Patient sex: M
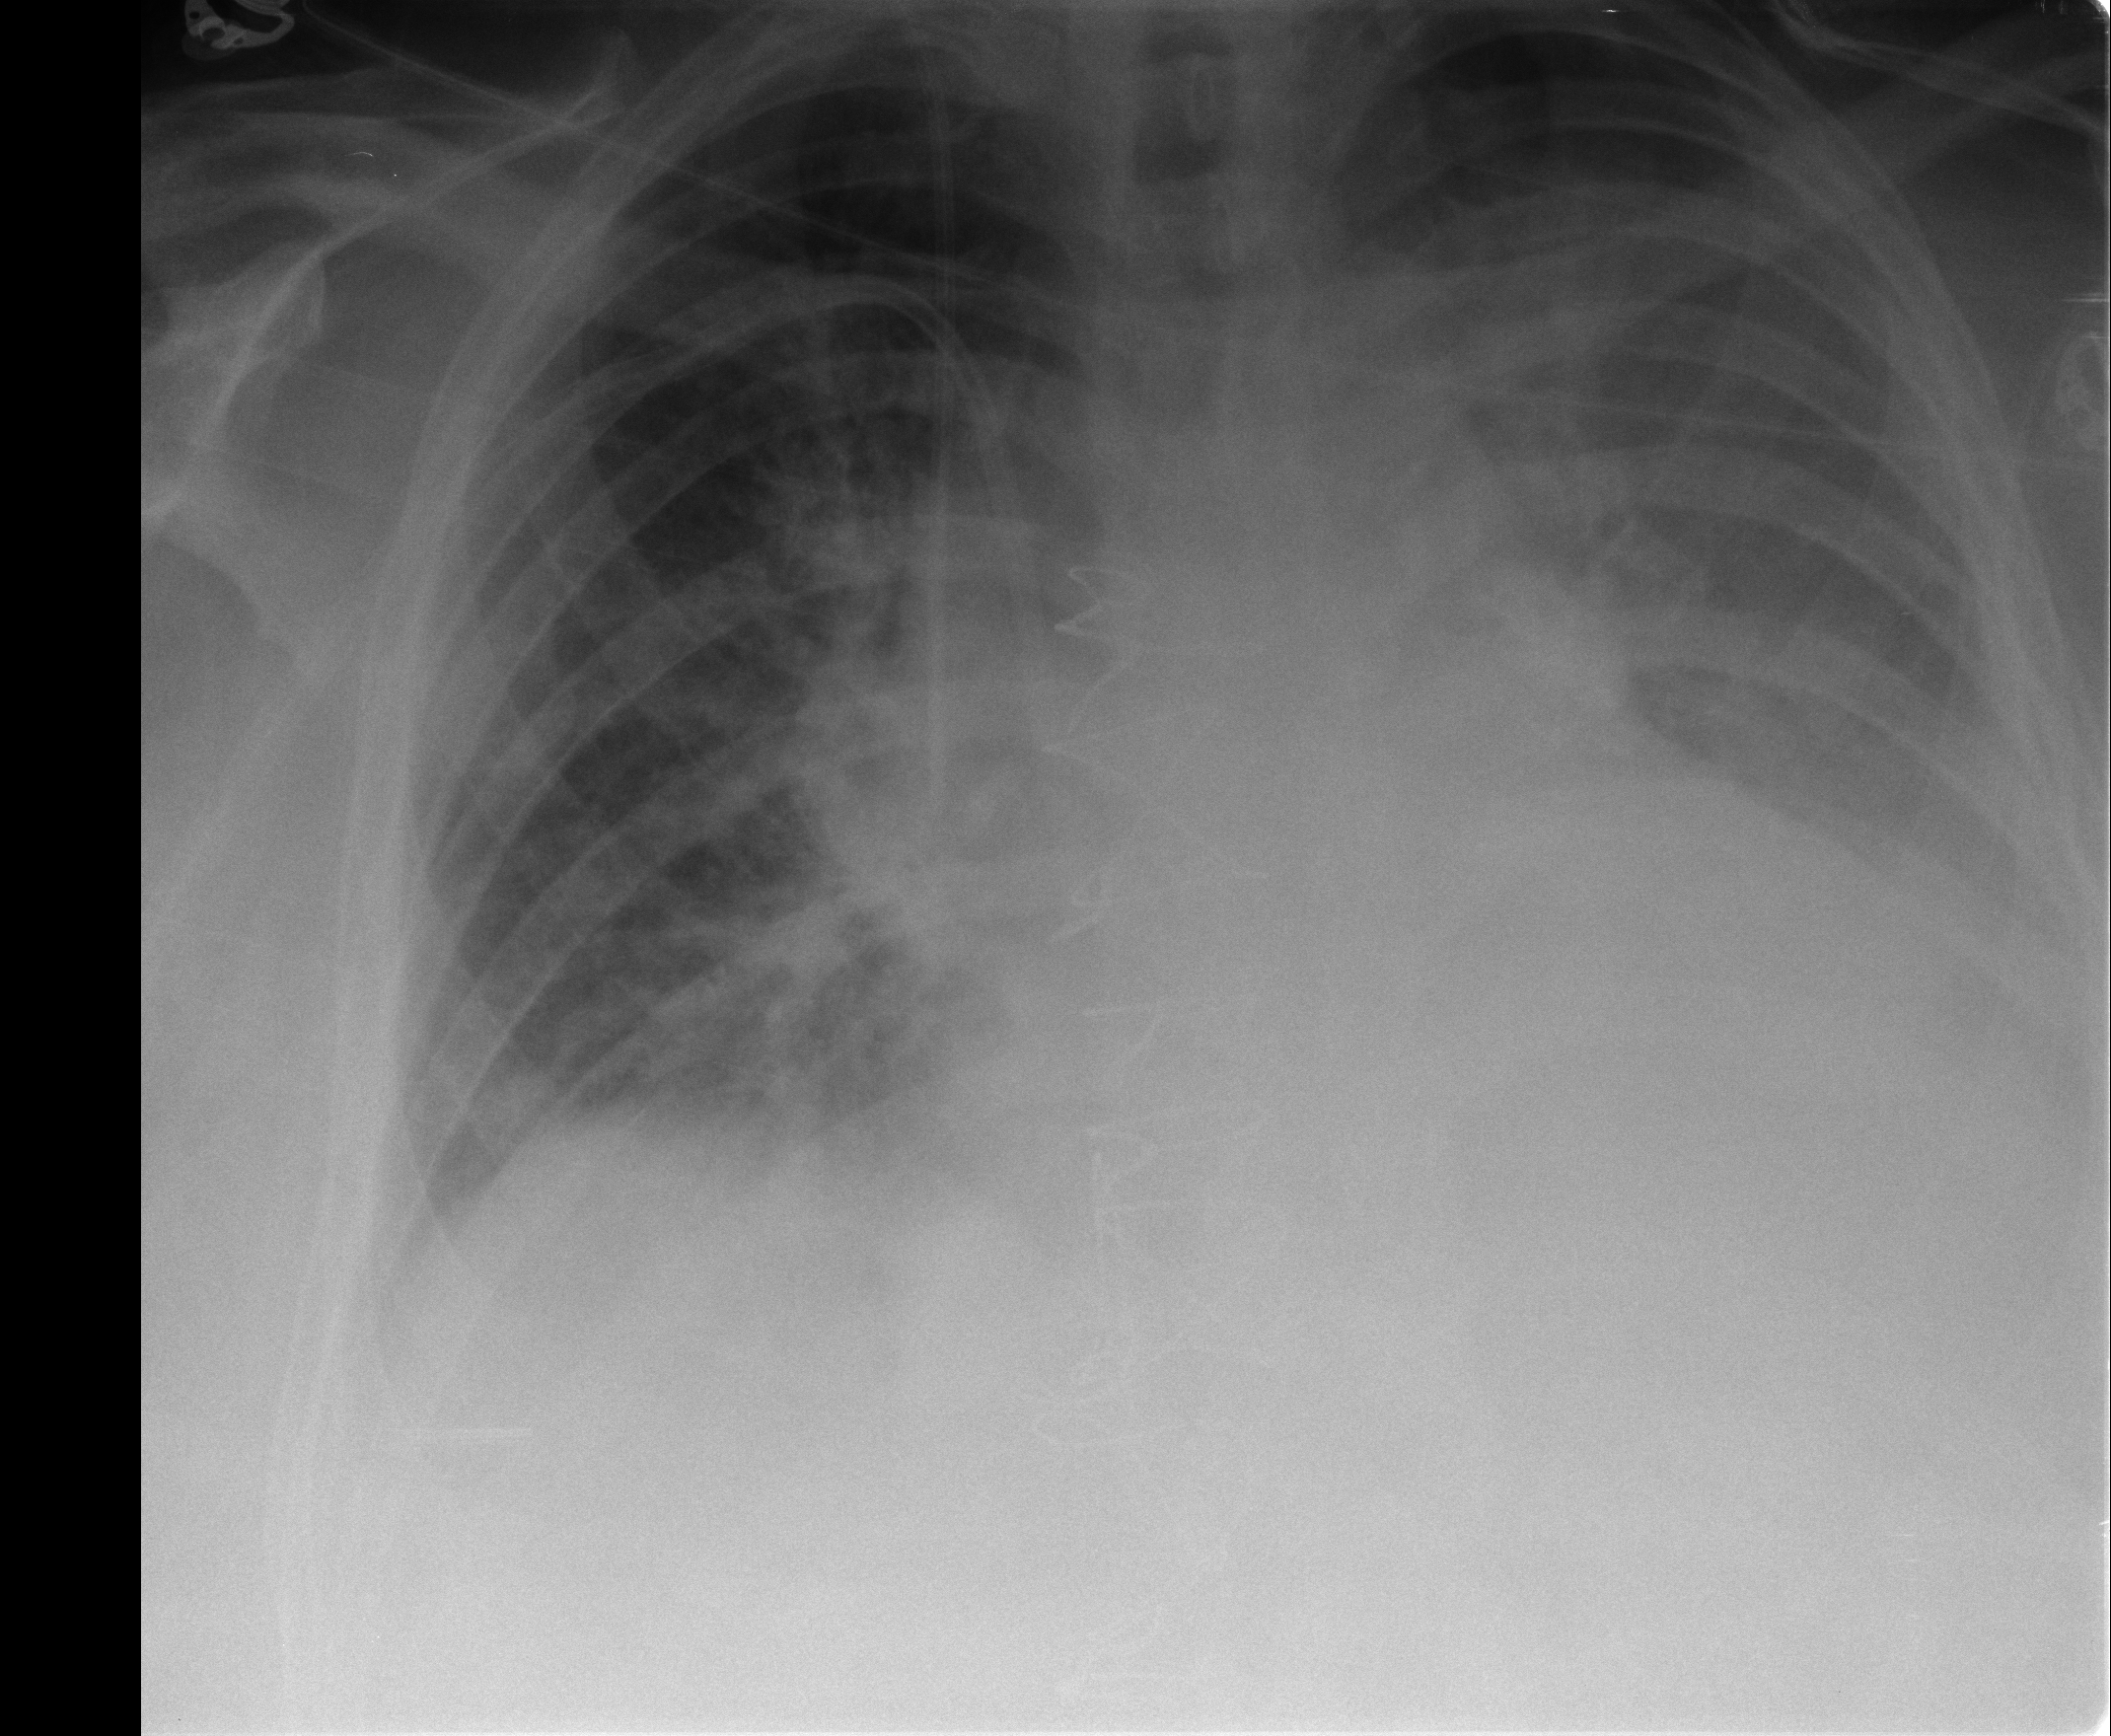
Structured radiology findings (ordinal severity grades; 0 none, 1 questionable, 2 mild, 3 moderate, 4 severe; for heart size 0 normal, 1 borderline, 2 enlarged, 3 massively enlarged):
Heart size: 2
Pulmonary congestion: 2
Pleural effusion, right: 1
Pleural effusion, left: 3
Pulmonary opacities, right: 2
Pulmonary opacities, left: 0
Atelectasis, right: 2
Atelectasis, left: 2